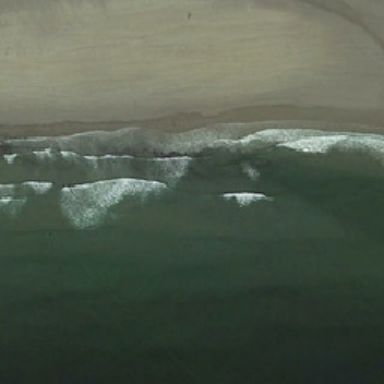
Near the coast we can see white waves .